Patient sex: M
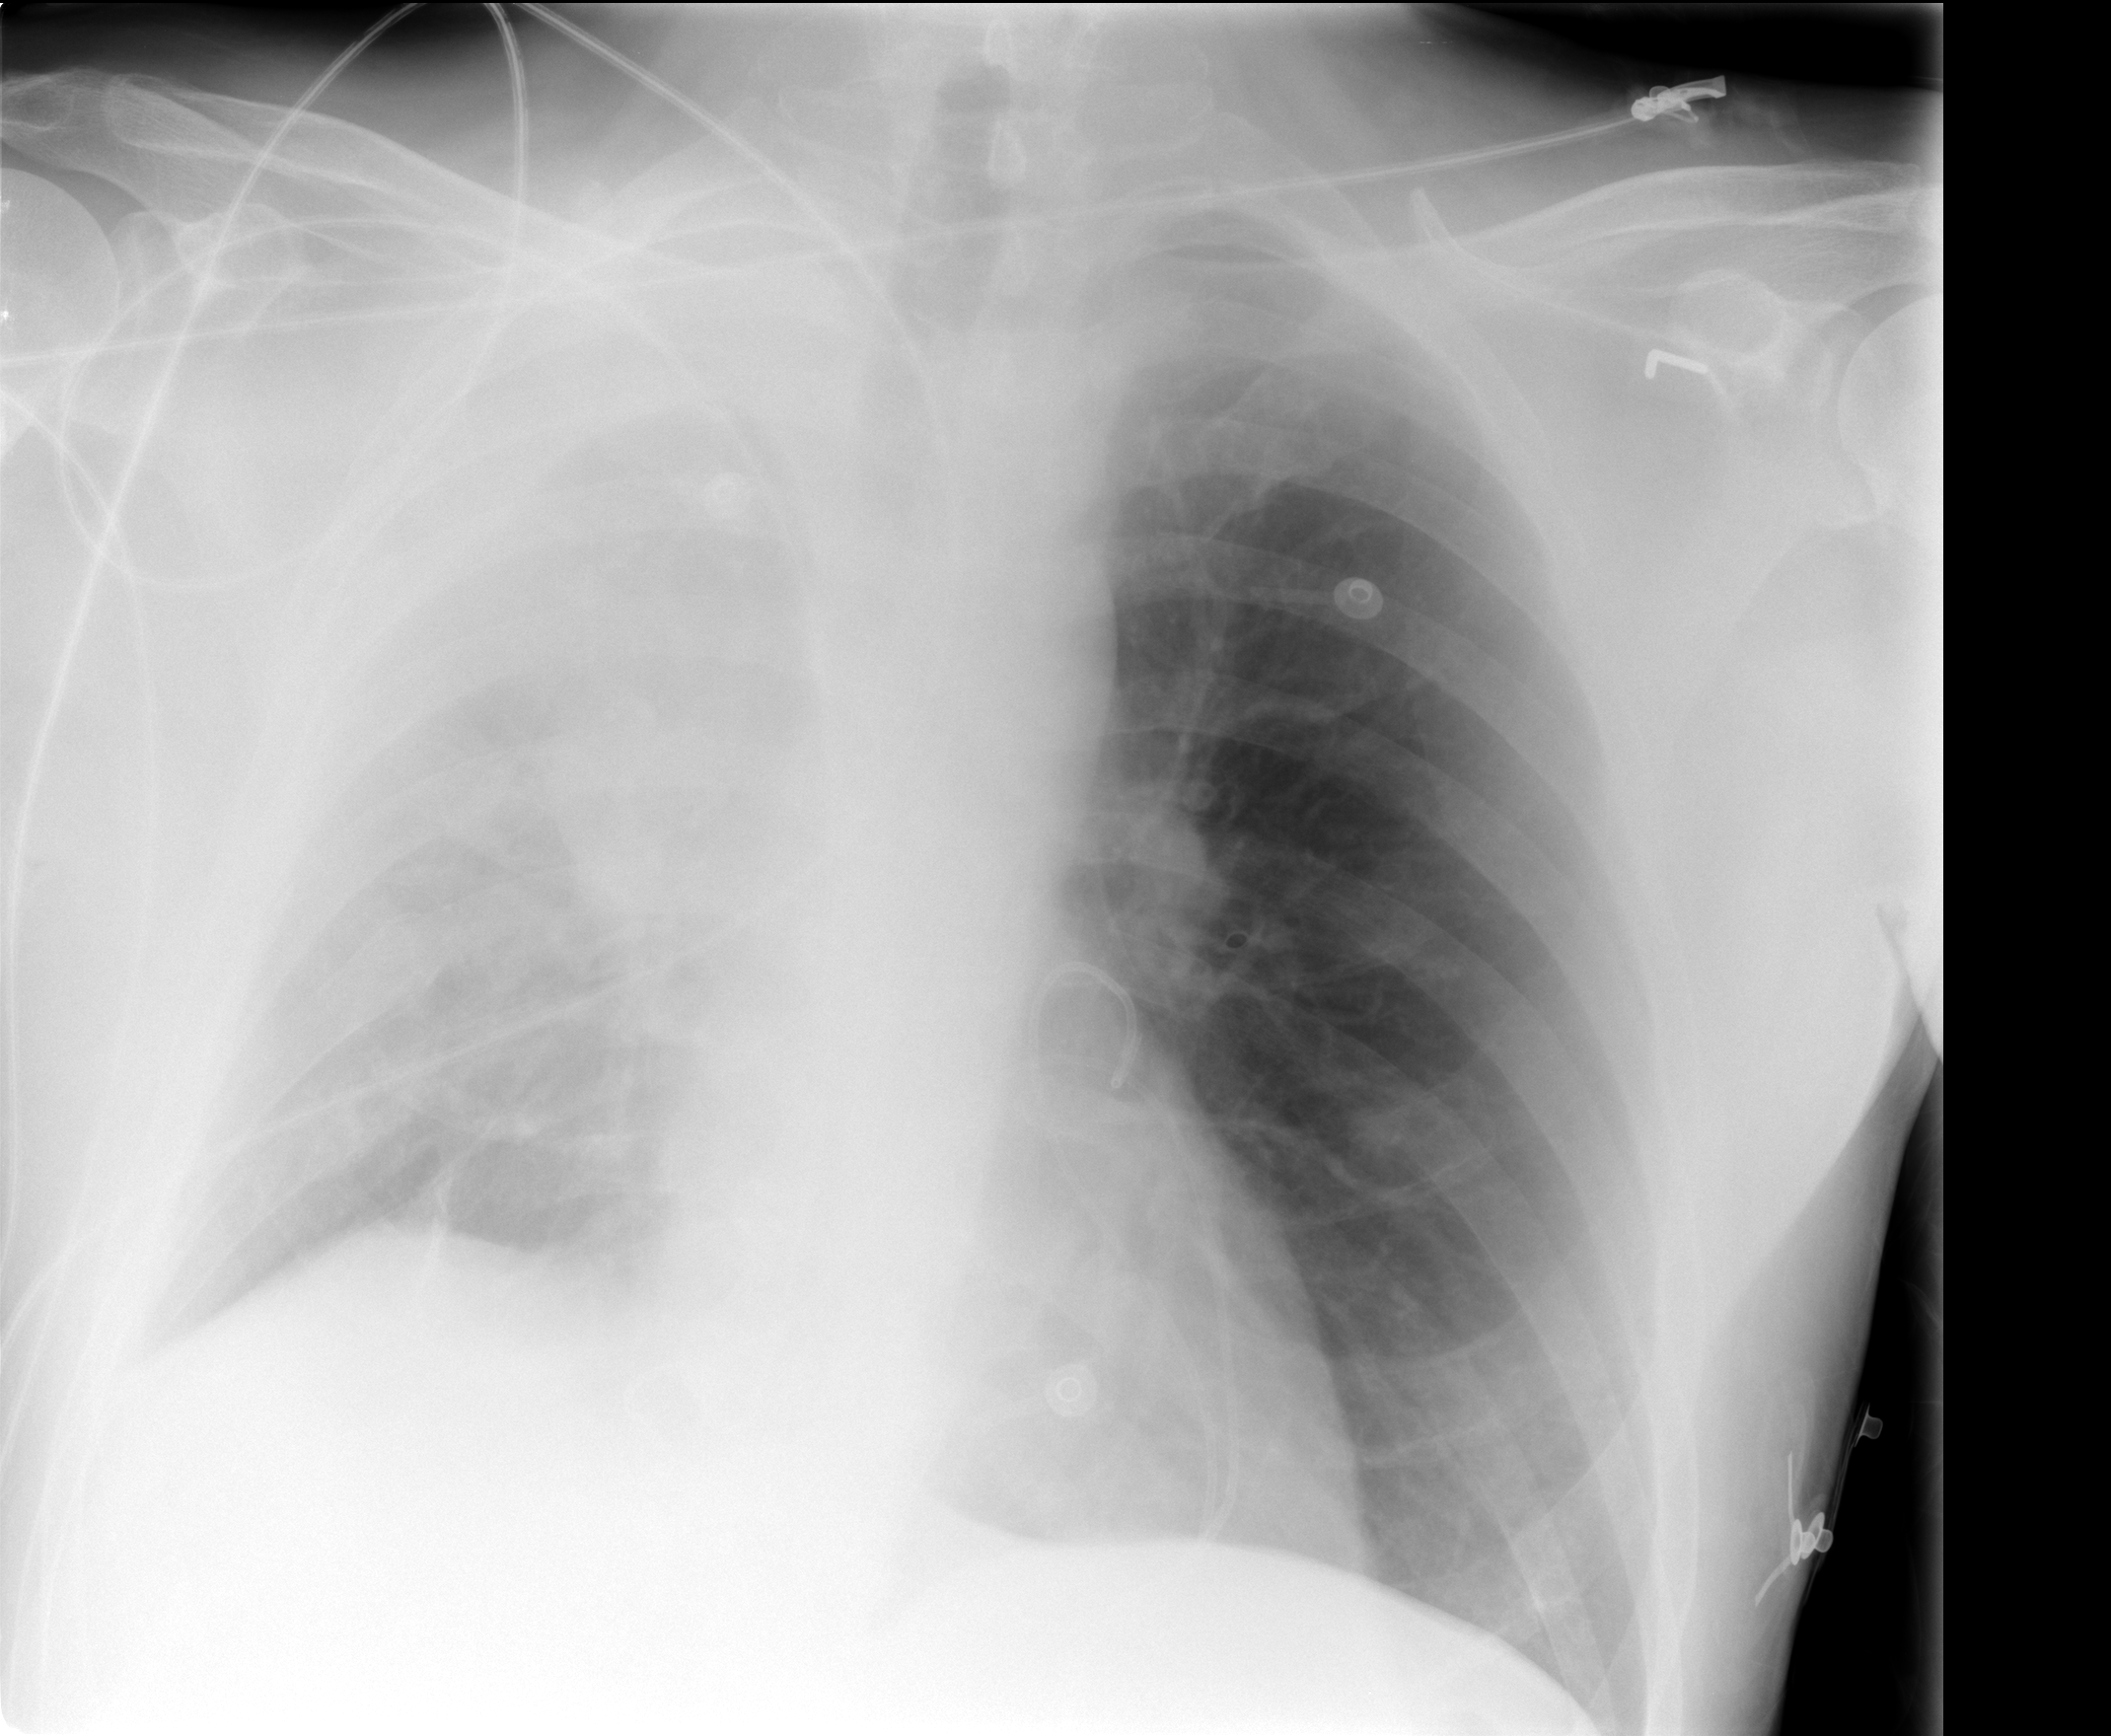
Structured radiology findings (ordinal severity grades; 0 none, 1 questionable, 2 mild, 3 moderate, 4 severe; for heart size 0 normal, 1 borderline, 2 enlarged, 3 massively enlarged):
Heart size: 0
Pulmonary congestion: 0
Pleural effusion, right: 4
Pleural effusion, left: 0
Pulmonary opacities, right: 0
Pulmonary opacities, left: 0
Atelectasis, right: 4
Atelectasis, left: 0